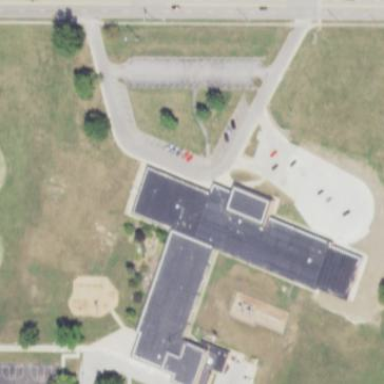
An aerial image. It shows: School.